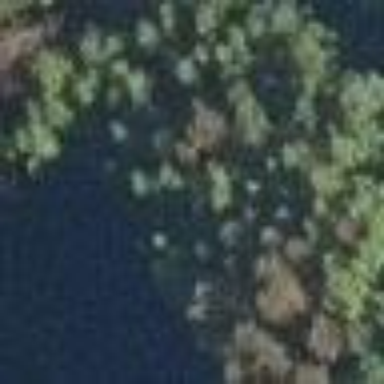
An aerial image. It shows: Swamp in wetland area.